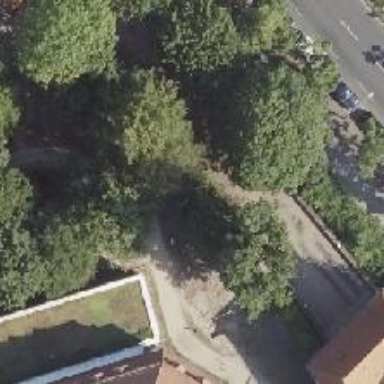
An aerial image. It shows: Compacted footway.